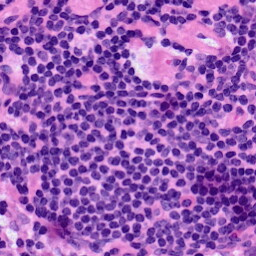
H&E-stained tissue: LymphNode